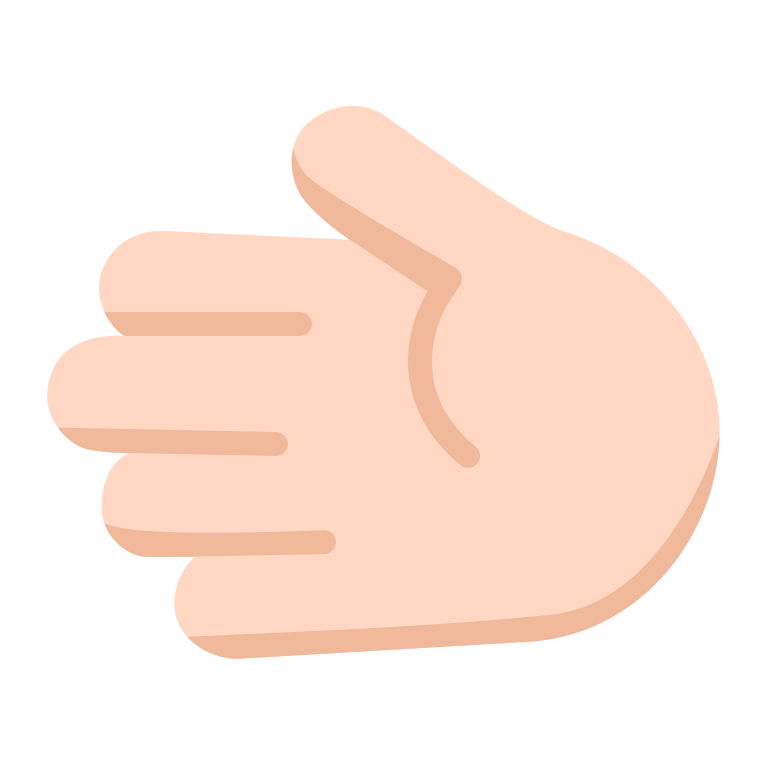
leftwards hand flat light